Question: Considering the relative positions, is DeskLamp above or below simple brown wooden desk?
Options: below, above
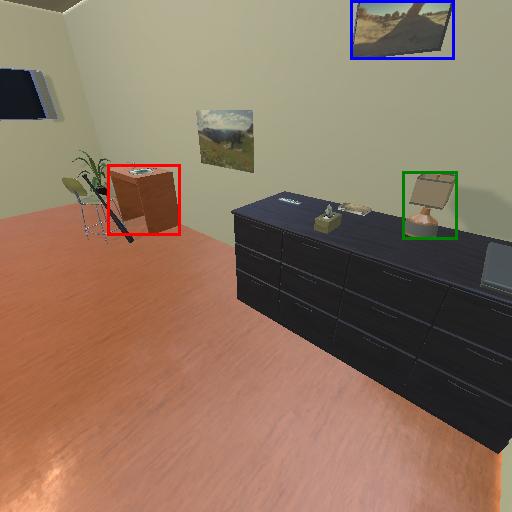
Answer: below